Field crop: tomato
Growth stage: 1
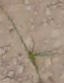
Species: cyperus